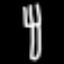
Label: fork